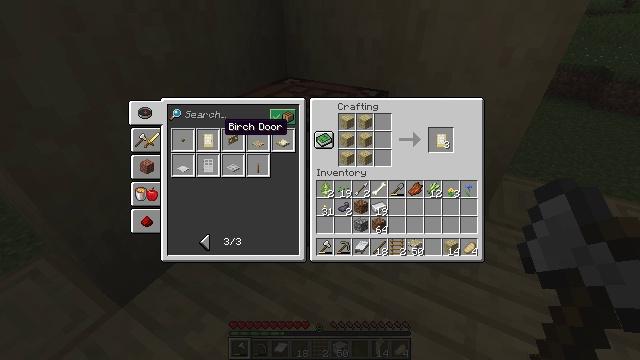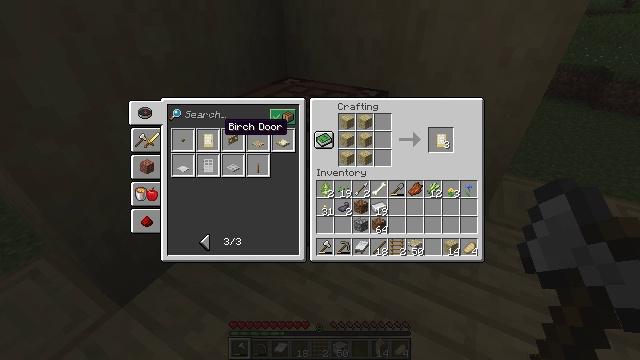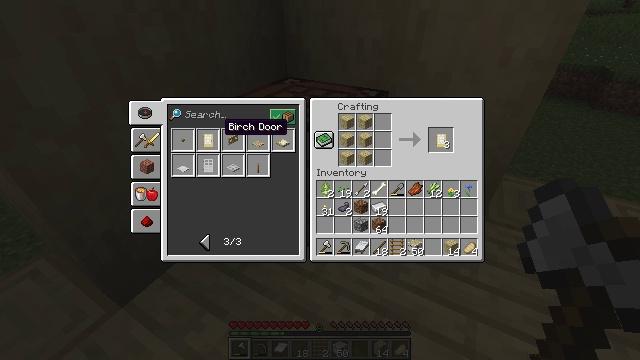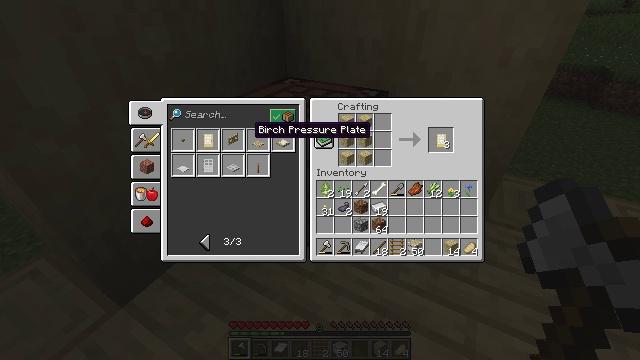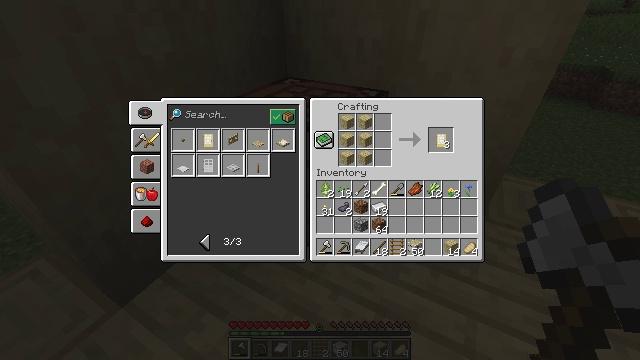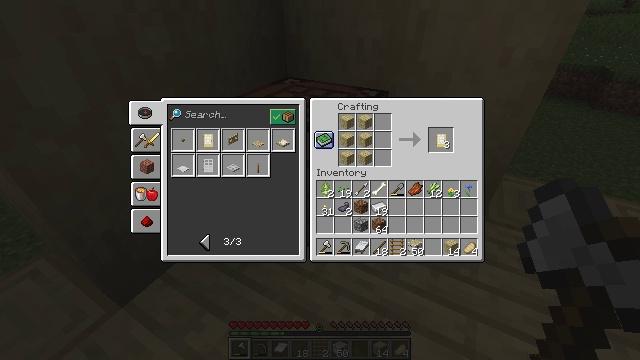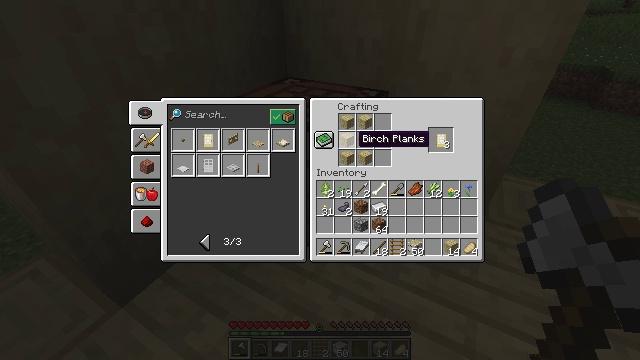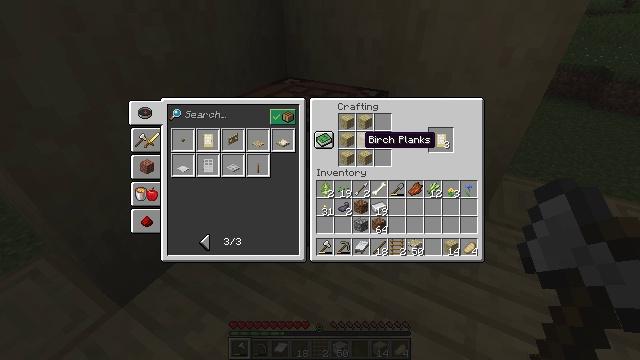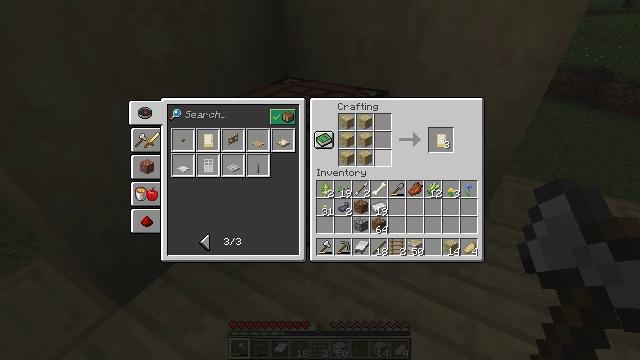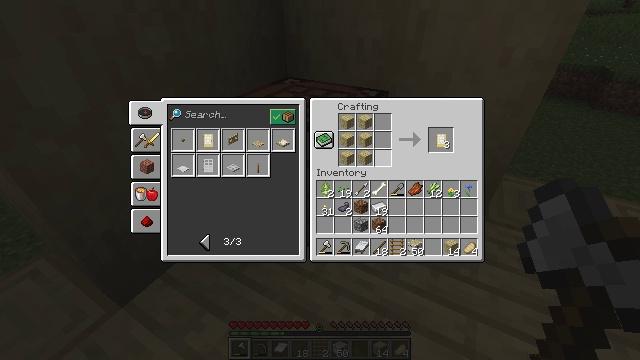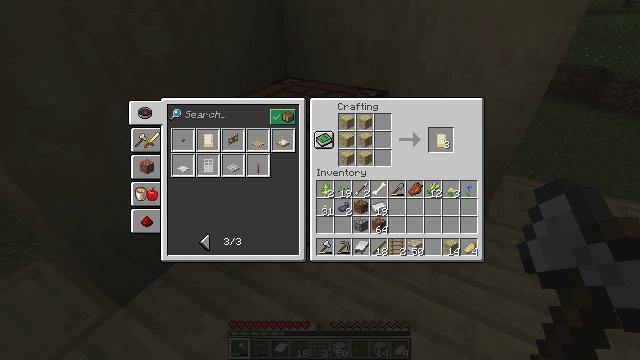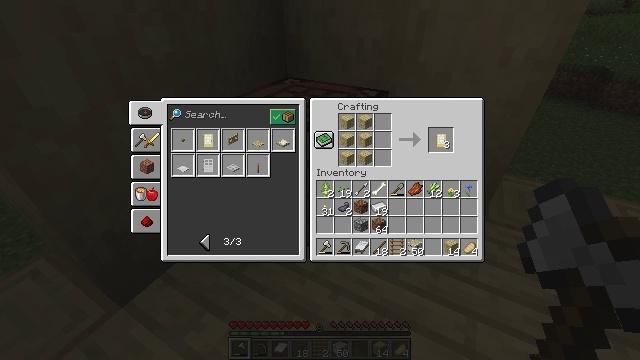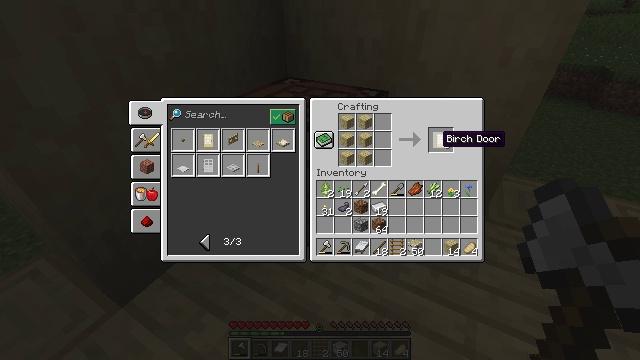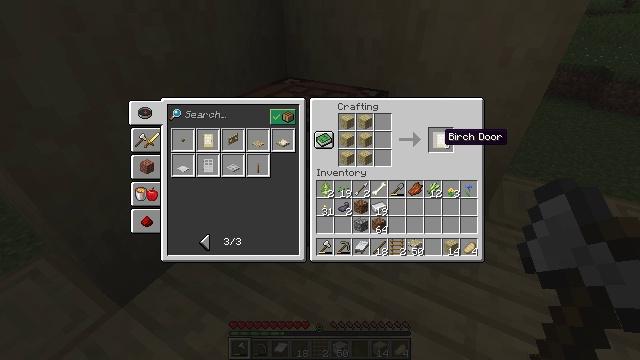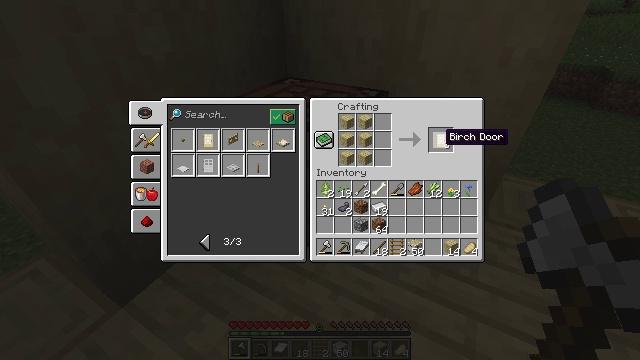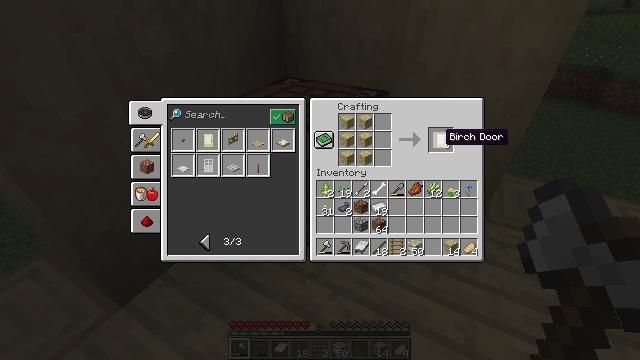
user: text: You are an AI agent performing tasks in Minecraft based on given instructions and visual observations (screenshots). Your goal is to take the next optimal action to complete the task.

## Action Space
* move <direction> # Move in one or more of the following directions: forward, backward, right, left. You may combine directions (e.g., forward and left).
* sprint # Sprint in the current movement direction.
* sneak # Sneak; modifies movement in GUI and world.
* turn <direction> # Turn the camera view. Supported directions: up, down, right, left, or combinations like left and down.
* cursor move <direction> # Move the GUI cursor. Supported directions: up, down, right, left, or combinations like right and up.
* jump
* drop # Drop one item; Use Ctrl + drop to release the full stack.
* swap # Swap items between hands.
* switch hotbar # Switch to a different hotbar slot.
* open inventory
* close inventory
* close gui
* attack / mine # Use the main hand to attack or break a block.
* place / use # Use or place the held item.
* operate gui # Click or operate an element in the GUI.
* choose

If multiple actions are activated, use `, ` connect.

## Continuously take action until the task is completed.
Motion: motion action
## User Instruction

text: Get a birch door by crafting it with birch planks.
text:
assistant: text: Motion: no_op
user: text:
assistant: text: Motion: no_op
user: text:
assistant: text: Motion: cursor move right
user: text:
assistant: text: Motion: cursor move right and down
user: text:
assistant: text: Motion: cursor move right
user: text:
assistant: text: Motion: cursor move right
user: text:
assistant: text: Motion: no_op
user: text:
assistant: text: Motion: cursor move right
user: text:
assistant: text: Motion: cursor move right
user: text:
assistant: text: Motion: cursor move right
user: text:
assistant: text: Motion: cursor move right
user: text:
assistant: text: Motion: cursor move right
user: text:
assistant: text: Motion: no_op
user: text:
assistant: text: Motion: no_op
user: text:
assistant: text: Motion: no_op
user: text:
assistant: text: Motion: no_op
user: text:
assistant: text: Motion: no_op
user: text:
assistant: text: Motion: no_op
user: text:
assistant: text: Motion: no_op
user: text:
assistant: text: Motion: sneak
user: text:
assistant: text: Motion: sneak
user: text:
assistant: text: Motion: sneak
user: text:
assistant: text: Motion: sneak
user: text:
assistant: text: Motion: sneak
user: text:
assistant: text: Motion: sneak
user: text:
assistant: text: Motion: sneak
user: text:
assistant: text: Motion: sneak
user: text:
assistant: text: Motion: sneak
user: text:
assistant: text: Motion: sneak
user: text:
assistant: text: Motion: sneak, operate gui